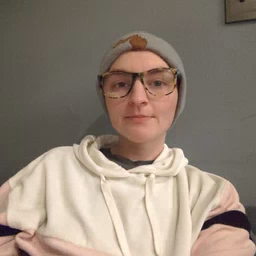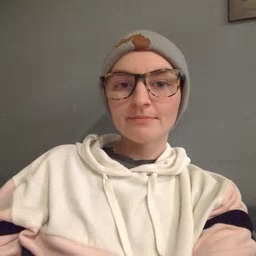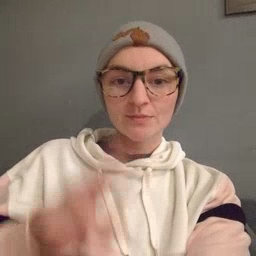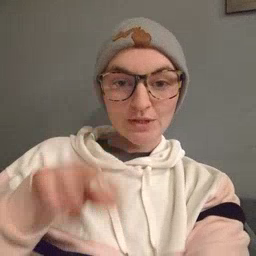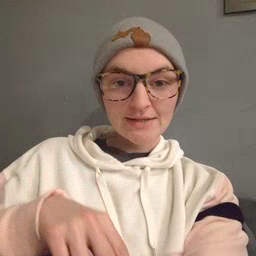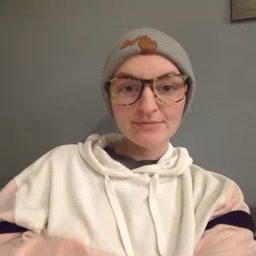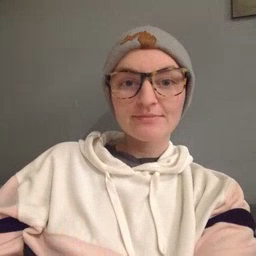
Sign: read